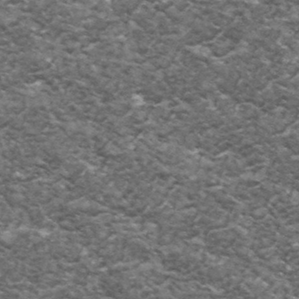
Label: frost